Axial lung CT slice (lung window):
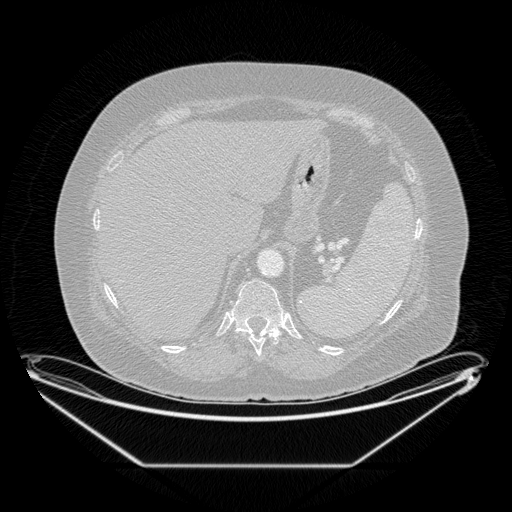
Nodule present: no